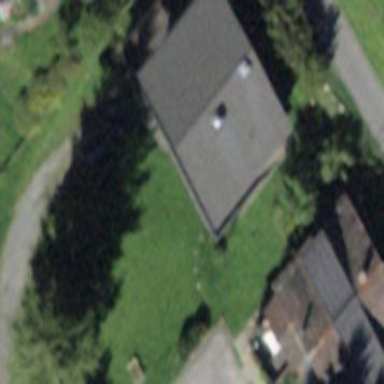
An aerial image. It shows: Detached building.